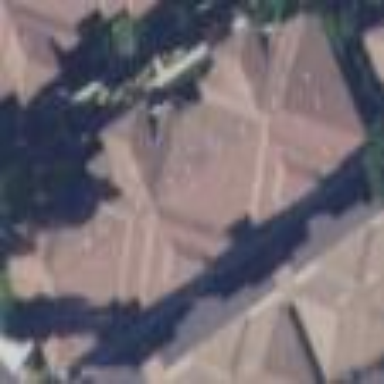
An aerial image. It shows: Hipped roof apartment building.